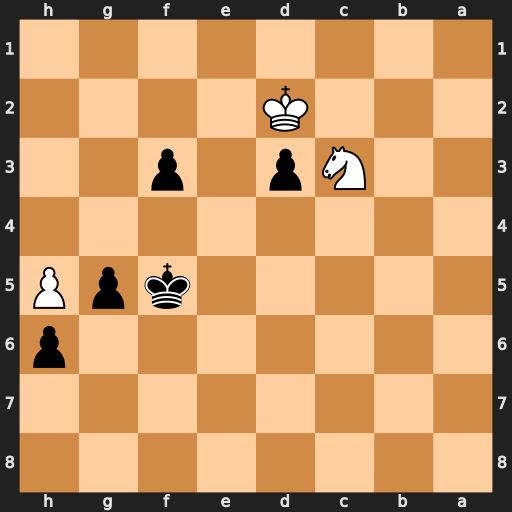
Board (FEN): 8/8/7p/5kpP/8/2Np1p2/3K4/8
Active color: b
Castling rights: -
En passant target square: -
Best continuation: f2 Nd5 f1=N+